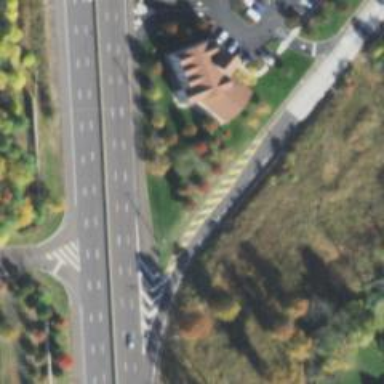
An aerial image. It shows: Trunk link highway.